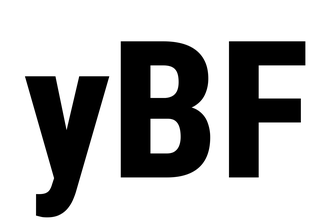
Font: Roboto_Condensed_ExtraBold